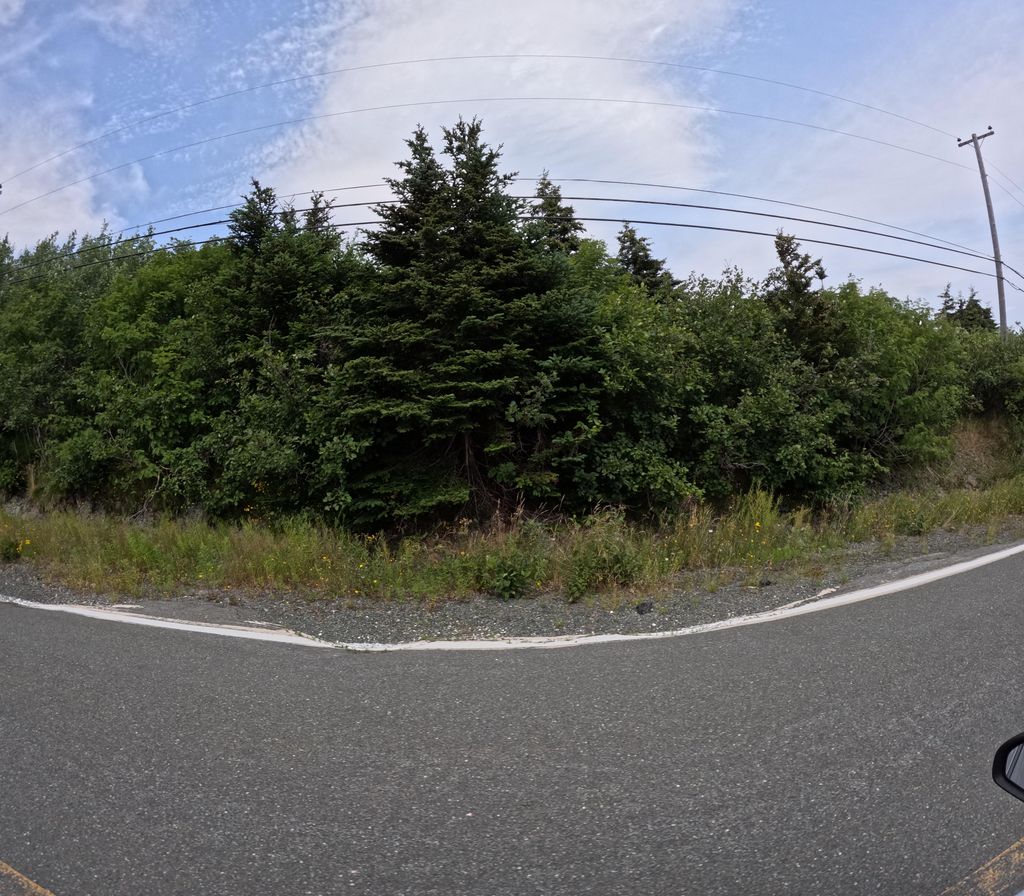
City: st_johns